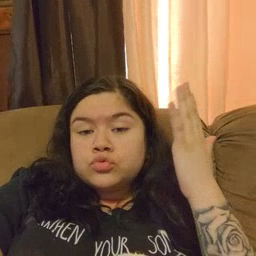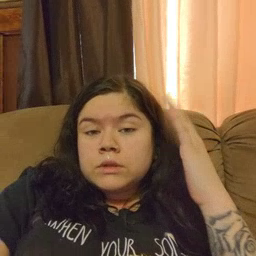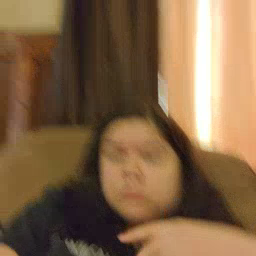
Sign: tree